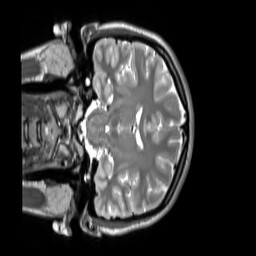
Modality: T2w
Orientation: coronal
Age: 21
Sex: female
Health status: ill
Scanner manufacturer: siemens
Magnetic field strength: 3 T
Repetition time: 2.8 s
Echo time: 0.326 s